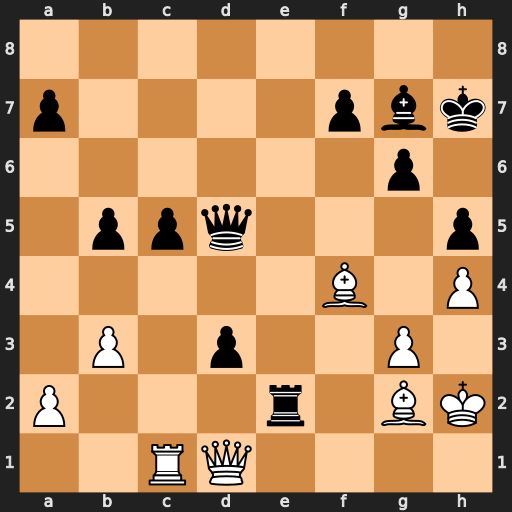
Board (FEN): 8/p4pbk/6p1/1ppq3p/5B1P/1P1p2P1/P3r1BK/2RQ4
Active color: w
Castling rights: -
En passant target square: -
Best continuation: Qxe2 dxe2 Bxd5